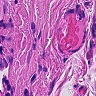
Metastatic tissue present: no